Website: lowes
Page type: review-order
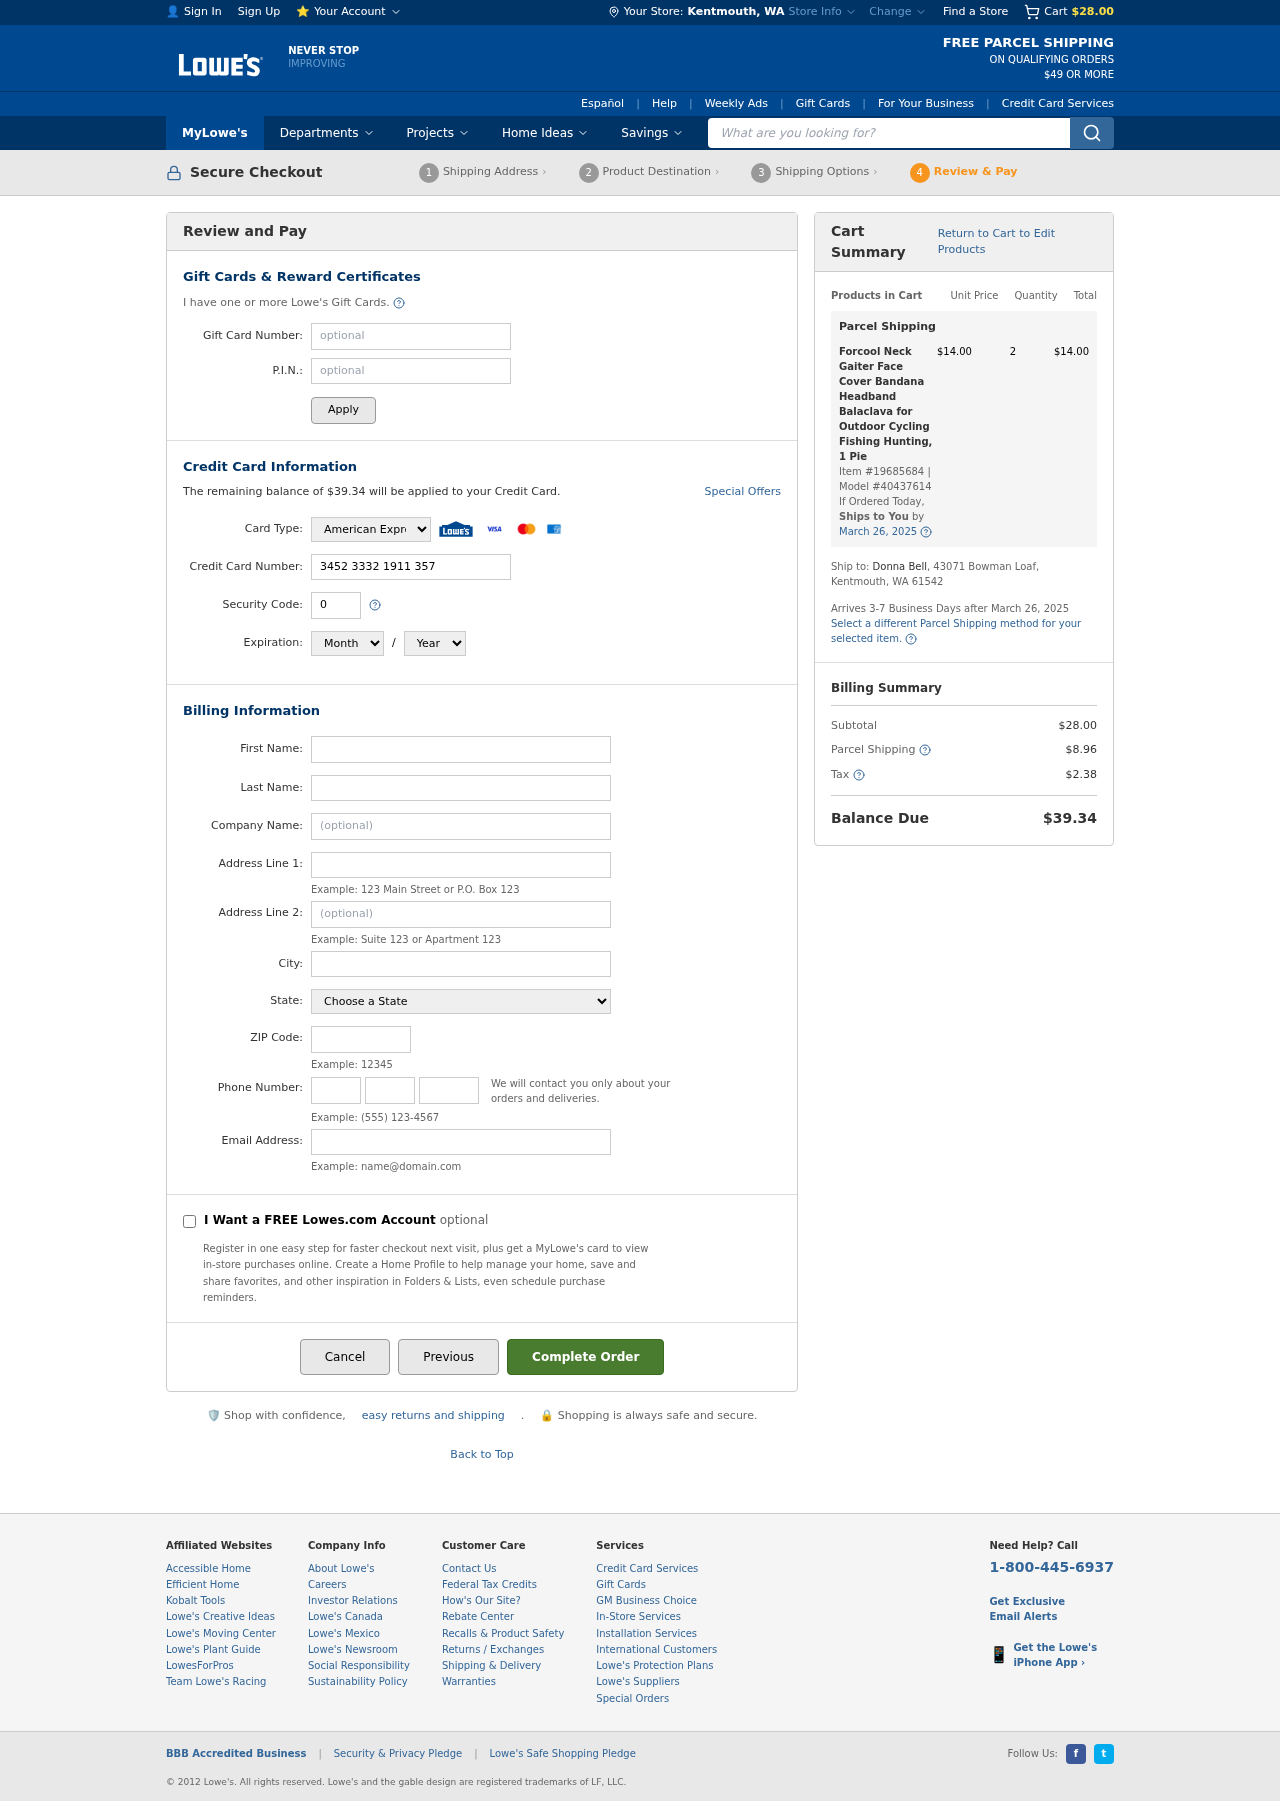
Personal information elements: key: PII_CARD_CVV
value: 0828
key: PII_CARD_EXPIRY_MONTH
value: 05
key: PII_CARD_EXPIRY_YEAR
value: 28
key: PII_CARD_NUMBER
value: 3452 3332 1911 357
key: PII_CARD_TYPE
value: American Express
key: PII_CITY
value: Kentmouth
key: PII_CITY_STATE
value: Kentmouth, WA
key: PII_EMAIL
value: donnabell@yahoo.com
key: PII_FIRSTNAME
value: Donna
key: PII_LASTNAME
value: Bell
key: PII_PHONE_AREA
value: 478
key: PII_PHONE_PREFIX
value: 331
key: PII_PHONE_SUFFIX
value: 3339
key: PII_POSTCODE
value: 61542
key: PII_STATE
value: Washington
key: PII_STREET
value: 43071 Bowman Loaf
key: PII_STREET2
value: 43071 Bowman Loaf
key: PII_STREET2
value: Apt. 549
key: PII_FULLNAME2
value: Donna Bell
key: PII_CITY_STATE_ZIP2
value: Kentmouth, WA 61542
Product elements: key: PRODUCT1_NAME
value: Forcool Neck Gaiter Face Cover Bandana Headband Balaclava for Outdoor Cycling Fishing Hunting, 1 Pie
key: PRODUCT1_PRICE
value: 14
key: PRODUCT1_QUANTITY
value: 2
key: PRODUCT1_ITEM_NUMBER
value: Item #19685684
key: PRODUCT1_MODEL_NUMBER
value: Model #40437614
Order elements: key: ORDER_SUBTOTAL
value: $28.00
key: ORDER_BALANCE_DUE
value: $39.34
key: ORDER_SHIPPING_DATE
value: March 26, 2025
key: ORDER_ITEM_TOTAL
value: $14.00
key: ORDER_SHIPPING_DATE2
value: March 26, 2025
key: ORDER_SHIPPING_COST
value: $8.96
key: ORDER_TAX
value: $2.38
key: ORDER_TOTAL
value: $39.34
Search elements: key: HEADER_SEARCH
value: What are you looking for?